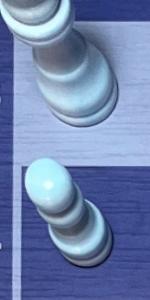
Label: Pawn_White